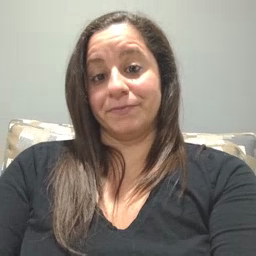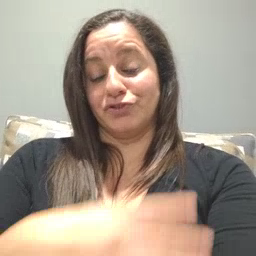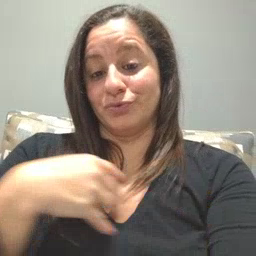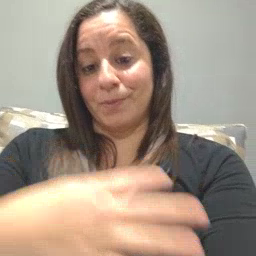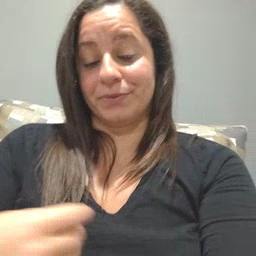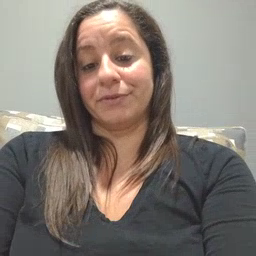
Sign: zebra